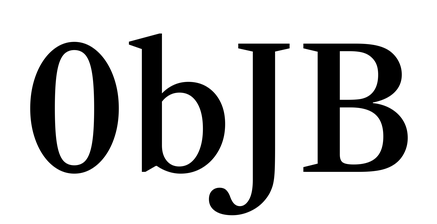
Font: LibreCaslonText_Medium